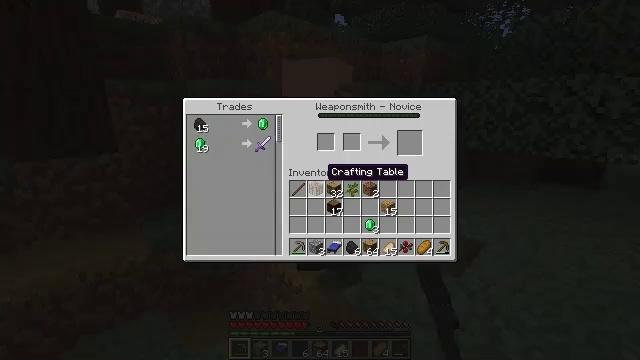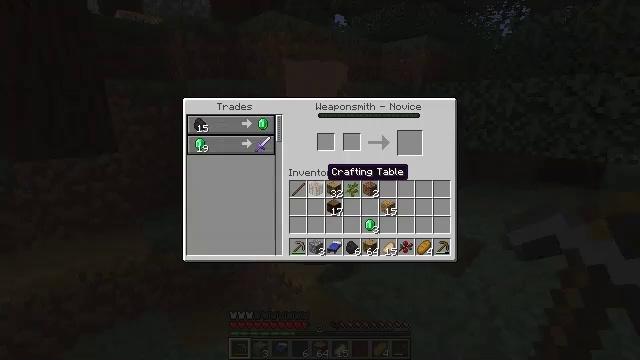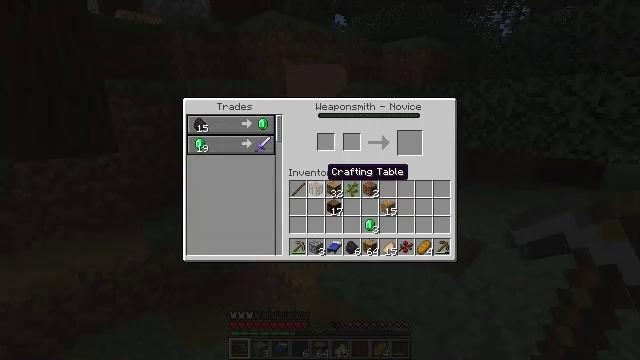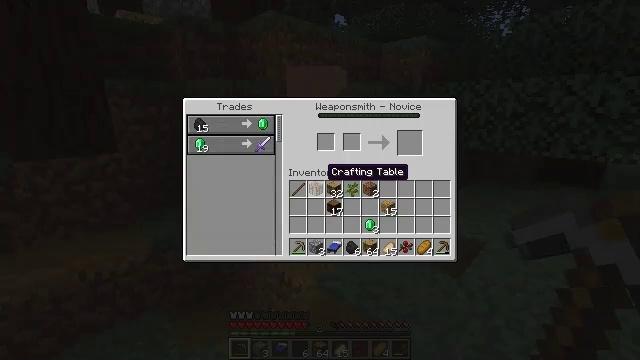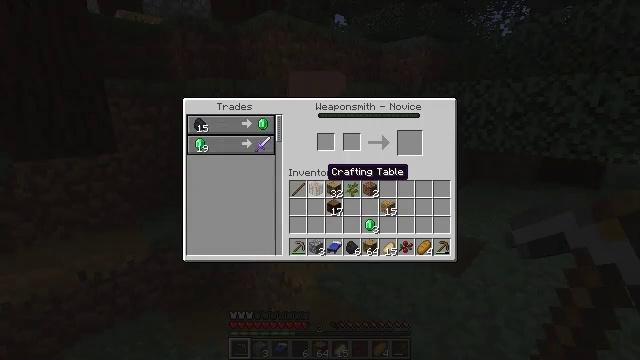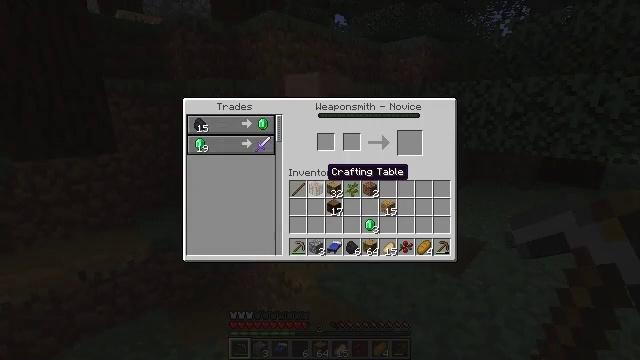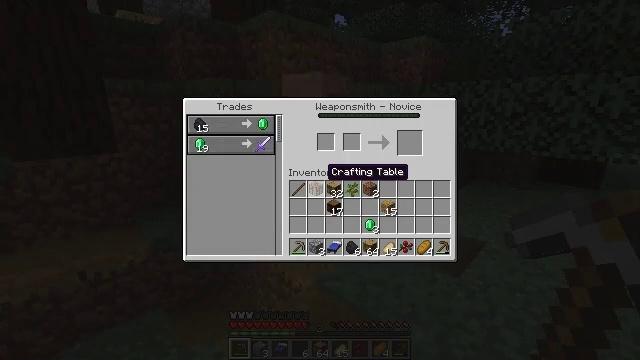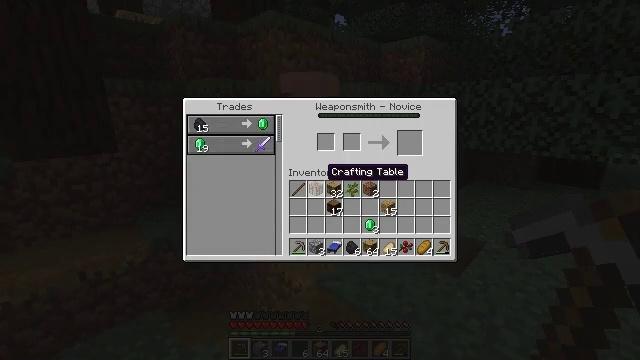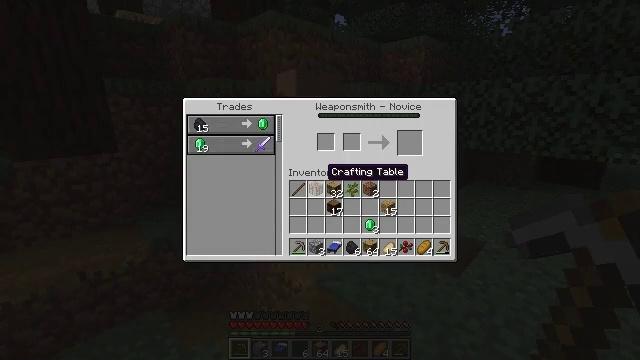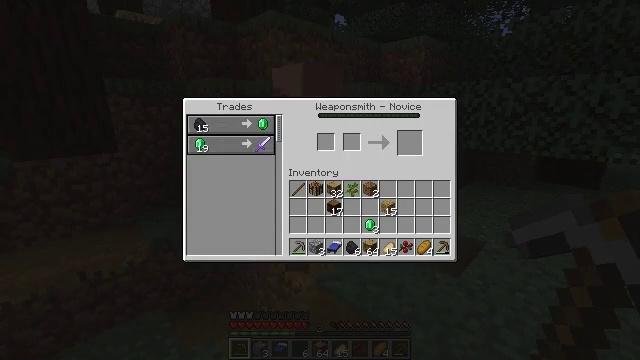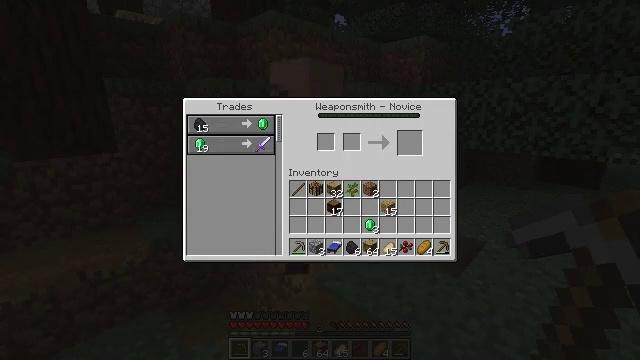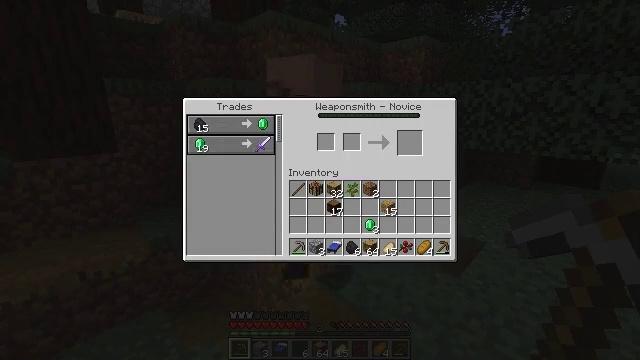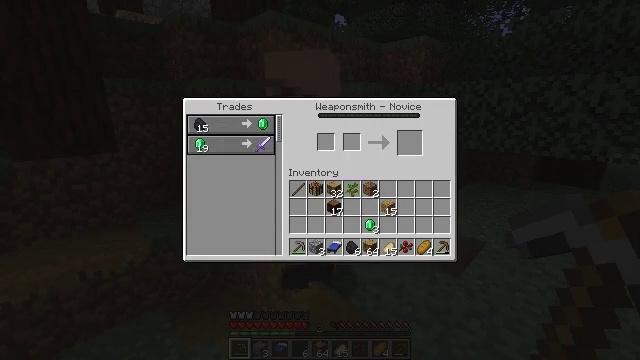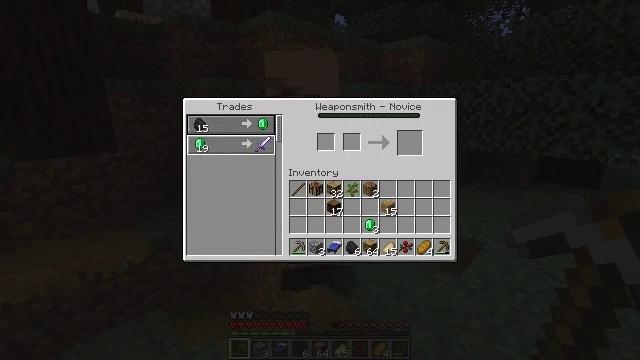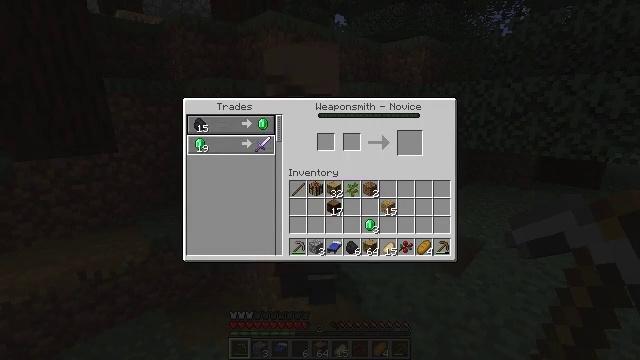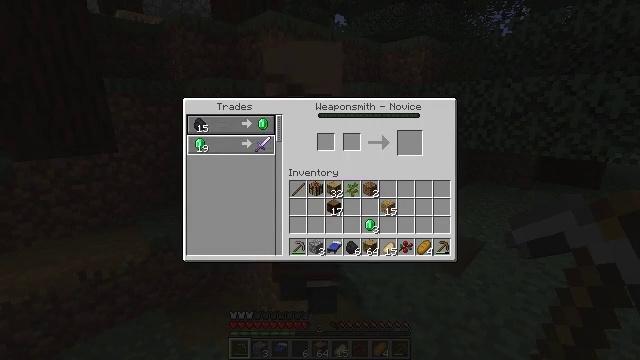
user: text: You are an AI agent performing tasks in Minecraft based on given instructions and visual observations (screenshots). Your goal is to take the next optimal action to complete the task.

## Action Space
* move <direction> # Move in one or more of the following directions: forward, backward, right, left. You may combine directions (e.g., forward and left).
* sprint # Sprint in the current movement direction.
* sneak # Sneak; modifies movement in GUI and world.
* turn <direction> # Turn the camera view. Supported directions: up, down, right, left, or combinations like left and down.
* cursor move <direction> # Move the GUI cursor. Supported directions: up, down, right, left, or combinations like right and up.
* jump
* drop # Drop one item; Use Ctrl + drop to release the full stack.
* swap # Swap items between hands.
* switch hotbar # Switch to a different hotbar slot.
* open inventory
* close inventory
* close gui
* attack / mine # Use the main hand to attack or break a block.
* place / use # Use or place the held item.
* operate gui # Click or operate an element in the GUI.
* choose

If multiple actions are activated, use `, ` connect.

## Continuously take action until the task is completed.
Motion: motion action
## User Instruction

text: craft item air
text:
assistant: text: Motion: no_op
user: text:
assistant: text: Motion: no_op
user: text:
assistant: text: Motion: no_op
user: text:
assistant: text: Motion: no_op
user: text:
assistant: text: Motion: no_op
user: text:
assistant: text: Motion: no_op
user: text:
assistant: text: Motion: no_op
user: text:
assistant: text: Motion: no_op
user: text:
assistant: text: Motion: cursor move left
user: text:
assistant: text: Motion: cursor move left
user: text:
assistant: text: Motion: cursor move left
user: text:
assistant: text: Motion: cursor move left
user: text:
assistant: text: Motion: cursor move left and up
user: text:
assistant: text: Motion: no_op
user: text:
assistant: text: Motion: cursor move left
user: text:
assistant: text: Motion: no_op
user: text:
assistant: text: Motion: no_op
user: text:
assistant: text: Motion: no_op
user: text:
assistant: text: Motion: no_op
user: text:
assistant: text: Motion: no_op
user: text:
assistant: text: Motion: no_op
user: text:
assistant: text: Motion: no_op
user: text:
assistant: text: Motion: no_op
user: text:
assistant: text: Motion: no_op
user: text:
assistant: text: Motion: no_op
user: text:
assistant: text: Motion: cursor move right
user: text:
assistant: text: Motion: cursor move right
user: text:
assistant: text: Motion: cursor move right
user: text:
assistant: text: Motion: no_op
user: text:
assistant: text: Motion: no_op